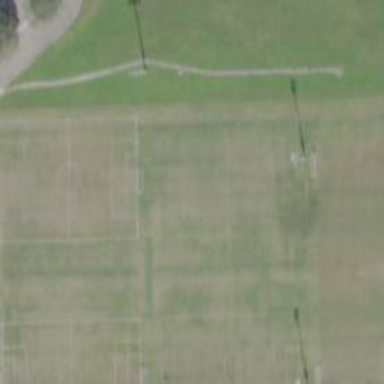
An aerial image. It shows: Soccer pitch for leisureland activities.